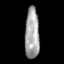
Tissue: skin
Cell type: Epithelial cells
Senescence score: 0.9176
Nuclear area (px): 713
Mean DAPI intensity: 165.282